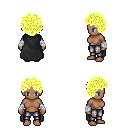
a pixel art fantasy rpg character, female body template, human, dark skin, black cape, metal pants, gold curly afro hairstyle, white cloth bandages, four views (front, back, left, right), 2x2 character sprite sheet, small pixel art, hard edges, no anti-aliasing